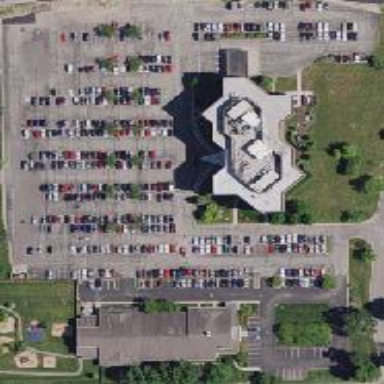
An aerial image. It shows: Parking area with surface.